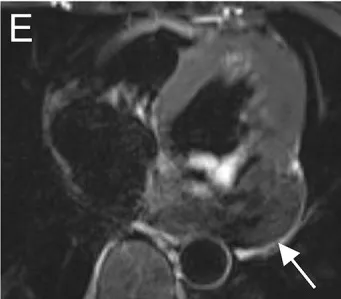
Cardiac magnetic resonance imaging (E,F) pre-operatively showing a heterogeneous mass with the posterior wall of the left ventricle involved.
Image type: radiology (mri)